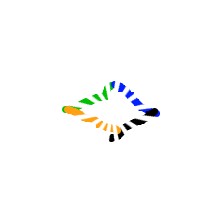
Shape: rhombus